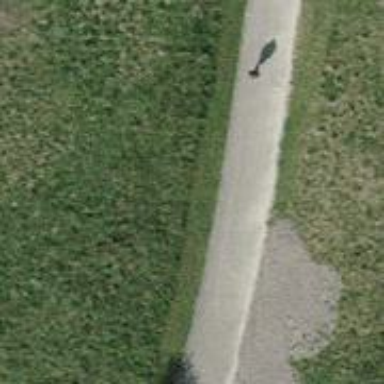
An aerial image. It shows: Asphalt cycleway.